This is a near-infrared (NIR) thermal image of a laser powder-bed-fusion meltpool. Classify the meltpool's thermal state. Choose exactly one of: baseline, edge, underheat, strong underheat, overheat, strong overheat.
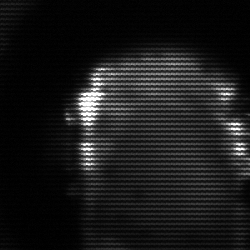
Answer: baseline